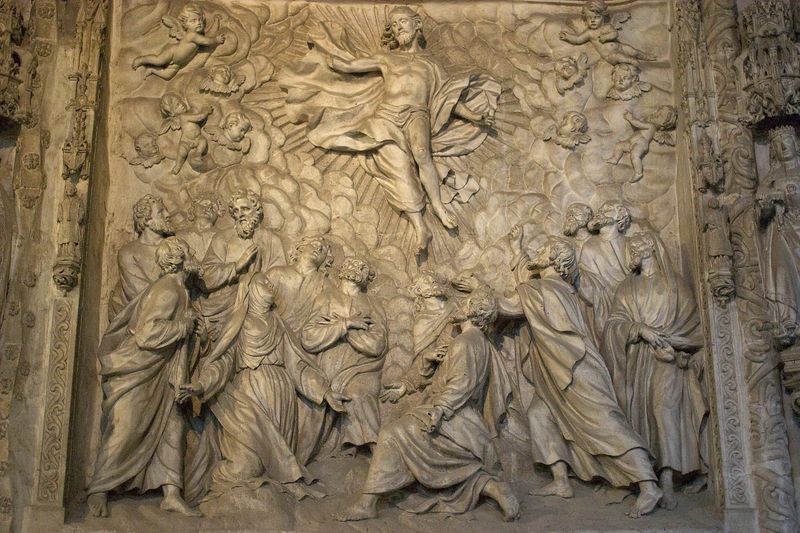
Titel: Kathedrale von Burgos
Künstler: Juan de Colonia
Standort: Burgos (EU - E); Burgos, Kathedrale (EU - E)
Schlagwörter: flügel, gott, himmel, mann, wolken, frauen, menschen, frau, grau, marmor, männer, tuch, wolke, ornament, bart, bibel, falten, stein, kirche, gewand, tücher, gewänder, locken, fliegen, engel, putte, putto, skulptur, statue, relief, figuren, ornamente, faltenwurf, barfuss, glaube, religion, strahlen, schweben, denkmal, menschenmasse, portal, heiligenschein, christus, jesus, romanik, heilige, anbeten, jünger, putten, maria, anbetung, putti, christentum, auferstehung, christi, himmelfahrt, fiale, apostel, strahlenkranz, weltenrichter, engelsflügel, gemeiselt, hinaufschauen, steigt hinab, steigt hinauf, erfürchtig, fewänder